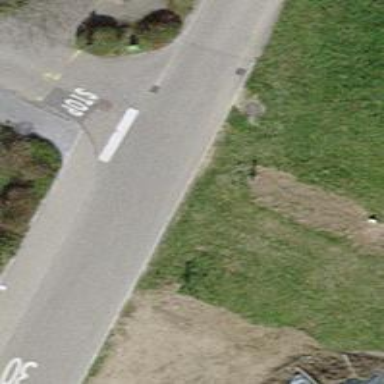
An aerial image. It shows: Residential road with asphalt surface and sidewalk on the left.